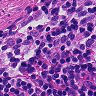
Metastatic tissue present: no